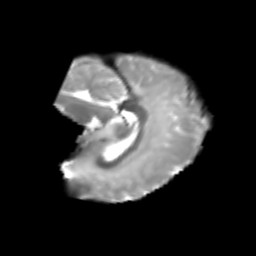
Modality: T2w
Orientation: sagittal
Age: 8
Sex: male
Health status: healthy